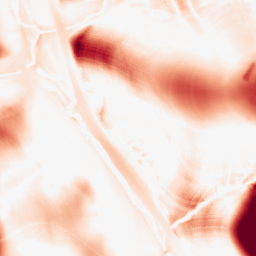
Category: morphological
Decomposition family: tophat
Decomposition parameters: size: 50
mode: white
Upsampling method: bicubic
Upsampling parameters: scale: 2
Upsampling scale: 2